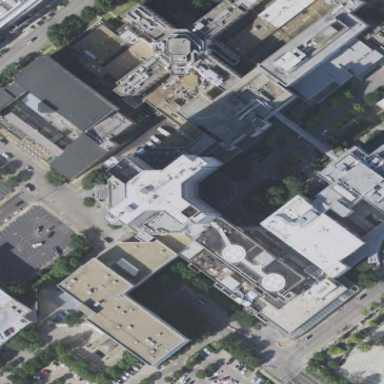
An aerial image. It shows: Hospital building.